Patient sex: F
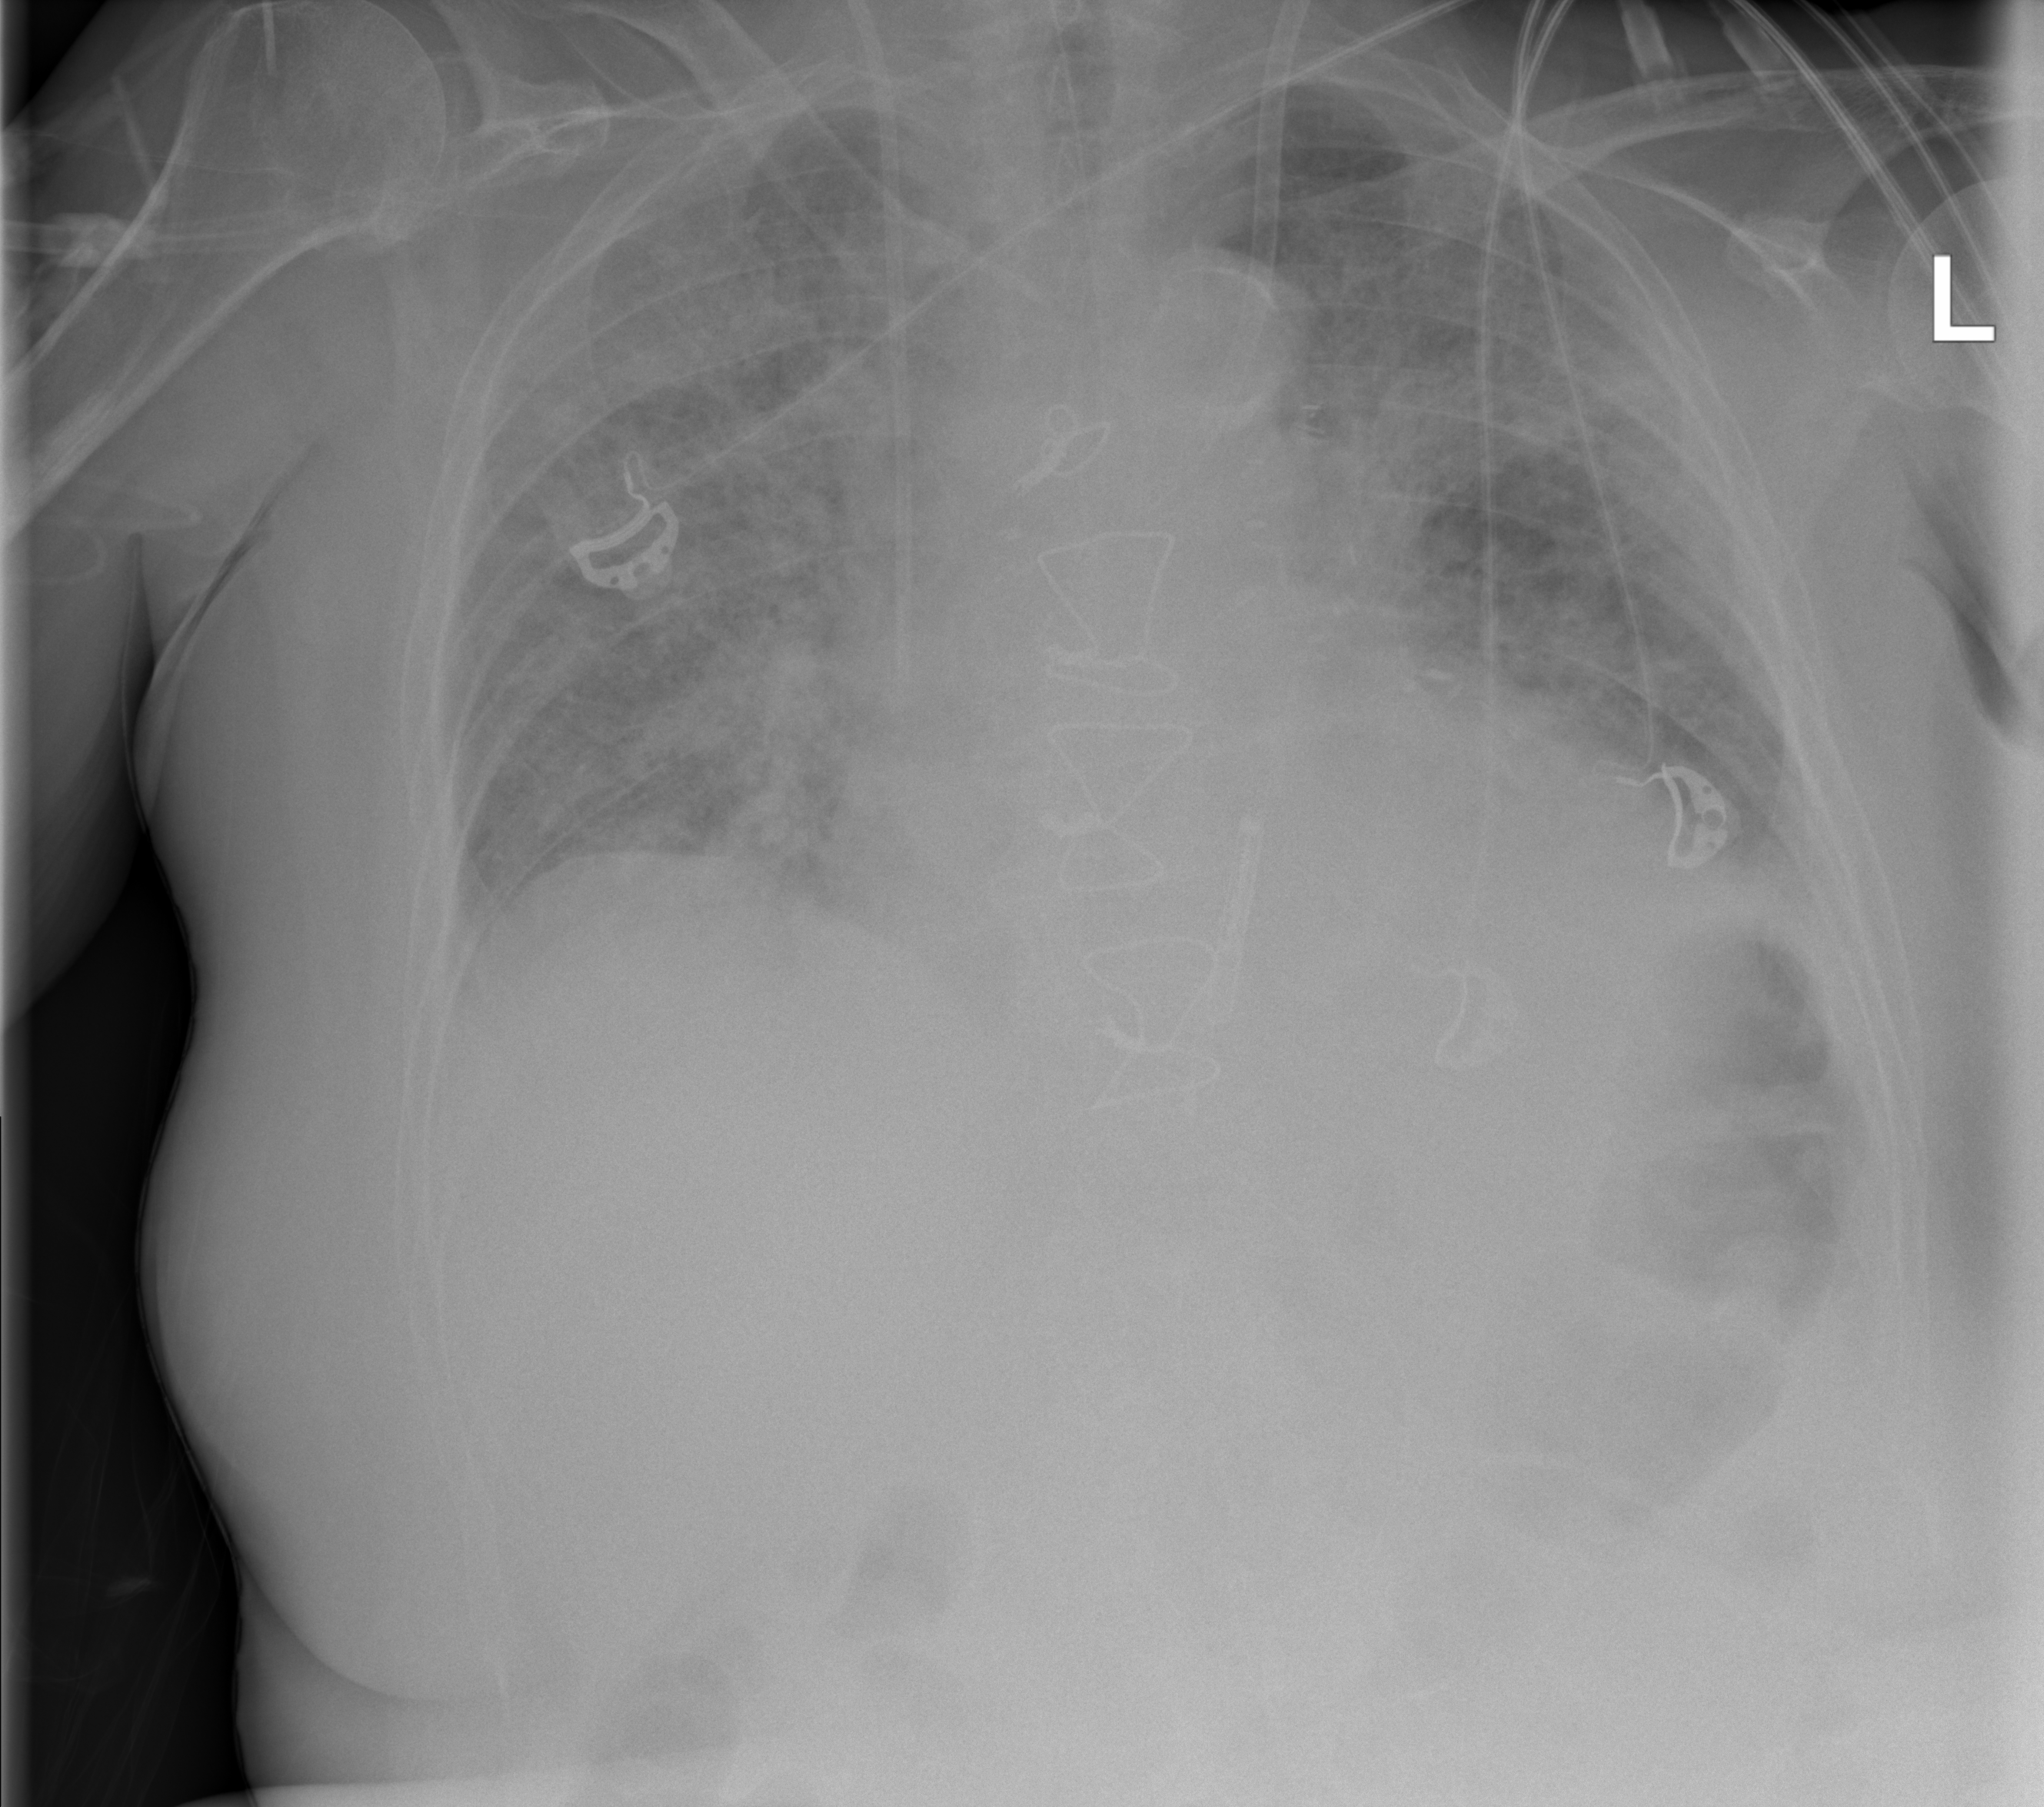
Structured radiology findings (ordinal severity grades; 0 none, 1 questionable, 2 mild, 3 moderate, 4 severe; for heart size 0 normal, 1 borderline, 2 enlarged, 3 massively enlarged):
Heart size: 2
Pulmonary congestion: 2
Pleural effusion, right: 2
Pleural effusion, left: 2
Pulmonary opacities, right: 3
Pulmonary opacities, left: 2
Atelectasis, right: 2
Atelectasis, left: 3